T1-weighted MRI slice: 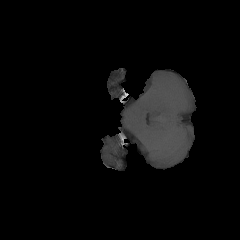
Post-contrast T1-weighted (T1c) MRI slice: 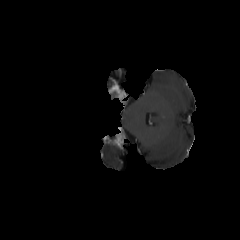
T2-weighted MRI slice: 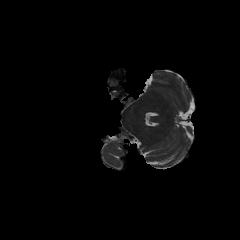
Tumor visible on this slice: no